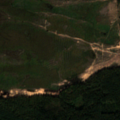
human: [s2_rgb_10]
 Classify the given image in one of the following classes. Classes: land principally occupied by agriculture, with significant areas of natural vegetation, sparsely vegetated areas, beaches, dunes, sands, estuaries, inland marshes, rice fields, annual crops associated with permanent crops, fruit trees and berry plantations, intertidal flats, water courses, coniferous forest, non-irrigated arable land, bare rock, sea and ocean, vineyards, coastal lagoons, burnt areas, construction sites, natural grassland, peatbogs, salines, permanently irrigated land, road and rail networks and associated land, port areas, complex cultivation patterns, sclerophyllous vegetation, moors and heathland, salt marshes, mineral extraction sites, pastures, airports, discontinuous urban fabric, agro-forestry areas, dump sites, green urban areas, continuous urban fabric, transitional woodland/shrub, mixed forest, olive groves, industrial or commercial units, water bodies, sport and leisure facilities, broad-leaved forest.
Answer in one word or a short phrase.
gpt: broad-leaved forest, coniferous forest, mixed forest, natural grassland, transitional woodland/shrub